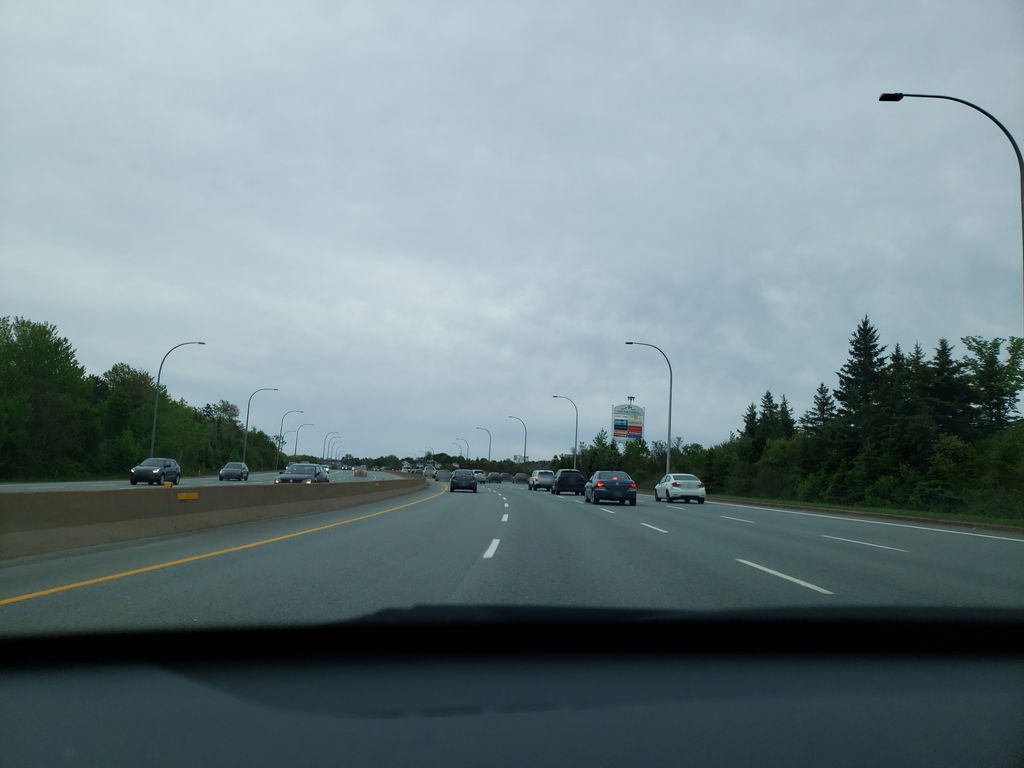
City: halifax